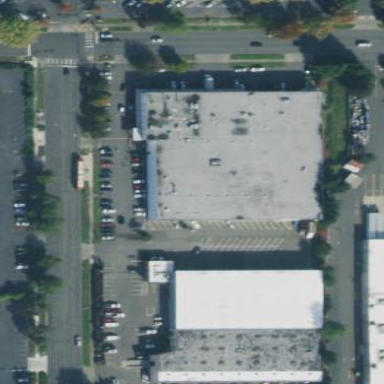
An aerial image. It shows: Supermarket located in building.